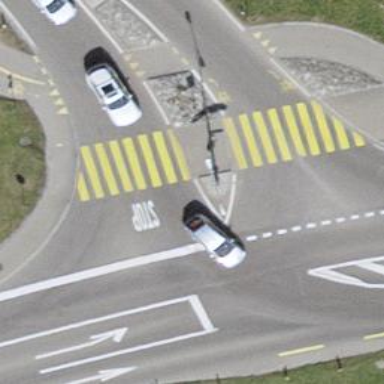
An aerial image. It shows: Traffic calming island.